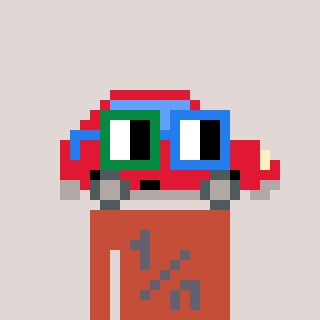
a pixel art character with square green and blue glasses, a car-shaped head and a rust-colored body on a warm background